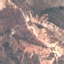
Land use / land cover: HerbaceousVegetation